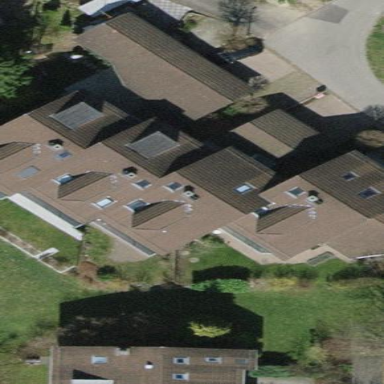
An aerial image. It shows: Semidetached house with gabled roof made of tiles.